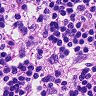
Metastatic tissue present: no